Question:
I'm using data tables and each row in the table has a column for icons. I noticed that in Chrome and in Firefox when I hover over the icons, it changes colour (which is fine). However, in IE, when a user hovers over the icon, the icon is underlined until the user moves the cursor. I have tried:
'''
tr td a i:hover{
text-decoration: none !important;
}
'''
but that didn't work for me. I also wrapped the icons in a 'display-inline' but it still doesn't work.
Please Help
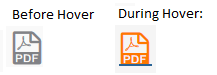
Answer: assign the anchor tag a class:
'''
<a class='NoUnderline'>blah blah</a>
'''
Then take off the text decoration at the anchor tag level. CSS:
'''
a.NoUnderline
{
text-decoration:none;
}
'''